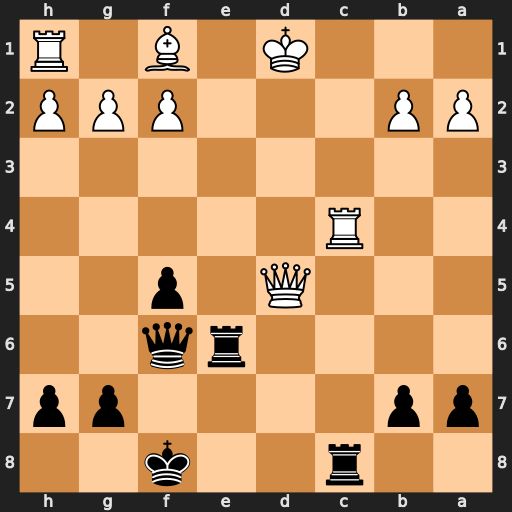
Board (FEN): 2r2k2/pp4pp/4rq2/3Q1p2/2R5/8/PP3PPP/3K1B1R
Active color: b
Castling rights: -
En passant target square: -
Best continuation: Rd8 Qxd8+ Qxd8+